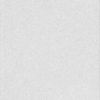
Label: dusty